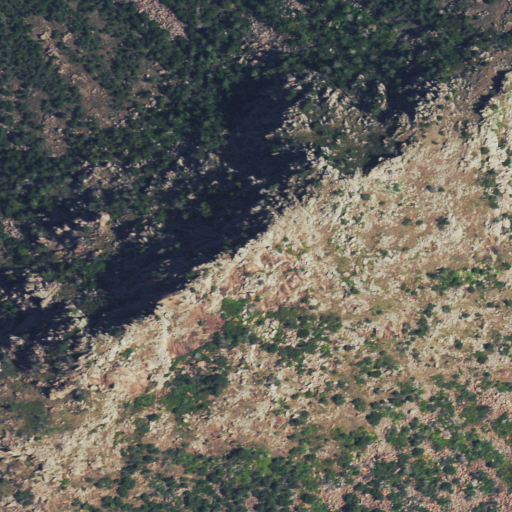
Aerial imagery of mountain in Oklahoma named Mount Scotts Boy containing grassland, herbaceous wetlands, deciduous forest, and mixed forest